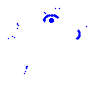
Particle: electron